Question: I'm new in this field, so sorry for my question.
I am using Lightbox with Bootstrap and it works well. However, when I click on the arrows in the lightbox a frame is shown on the half of the picture. It varies in position in depending of which next arrow I click.

Using an original example for the Github-side the same behavior is shown.
Does anyone have an idea why this is the case?
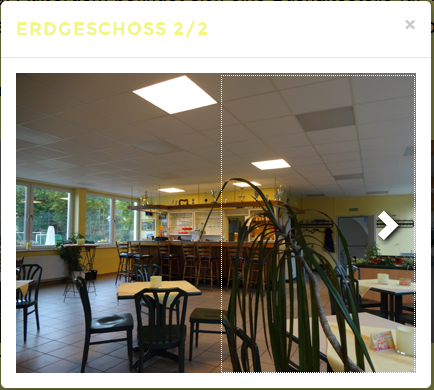
Answer: Looks like you have a CSS 'outline' assigned to 'a' tags on the page. If you inspect that arrow element and find the tag that is drawing that outline, assign 'outline: none;'. It may also be a border, in which case you can add 'border: 0;' to that element.